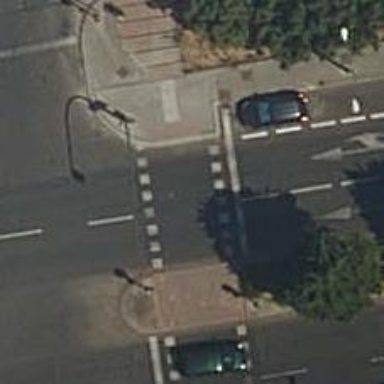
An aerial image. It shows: Zebra crossing with traffic signals.